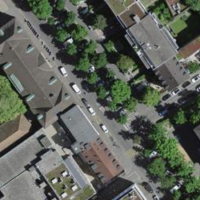
EUNIS habitat code: 54
Species observed at this site:
Senecio vulgaris